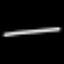
Label: line